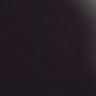
Metastatic tissue present: no